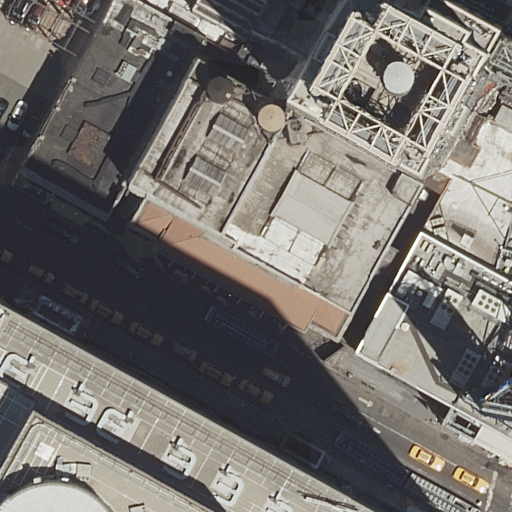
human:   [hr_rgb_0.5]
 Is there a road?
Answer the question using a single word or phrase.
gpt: yes

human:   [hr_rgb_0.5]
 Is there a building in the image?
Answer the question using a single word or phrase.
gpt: yes

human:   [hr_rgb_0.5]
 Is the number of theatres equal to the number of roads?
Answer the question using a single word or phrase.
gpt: no

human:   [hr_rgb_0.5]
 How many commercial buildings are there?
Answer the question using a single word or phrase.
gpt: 0

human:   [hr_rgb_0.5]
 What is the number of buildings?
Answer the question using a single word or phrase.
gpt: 11

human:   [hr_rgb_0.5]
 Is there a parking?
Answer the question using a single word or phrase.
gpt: yes

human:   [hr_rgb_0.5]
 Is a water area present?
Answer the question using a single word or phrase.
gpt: no

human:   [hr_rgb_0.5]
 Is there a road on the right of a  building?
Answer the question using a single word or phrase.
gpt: yes

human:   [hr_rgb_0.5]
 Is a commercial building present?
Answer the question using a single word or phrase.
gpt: no

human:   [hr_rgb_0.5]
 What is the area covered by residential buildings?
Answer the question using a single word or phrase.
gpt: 9937m2

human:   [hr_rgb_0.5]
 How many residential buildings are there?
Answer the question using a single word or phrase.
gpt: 10

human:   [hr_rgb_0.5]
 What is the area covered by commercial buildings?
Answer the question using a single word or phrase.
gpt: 0m2

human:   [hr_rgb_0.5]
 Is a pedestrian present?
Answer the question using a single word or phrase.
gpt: yes

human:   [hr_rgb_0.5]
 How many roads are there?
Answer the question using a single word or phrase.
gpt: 6

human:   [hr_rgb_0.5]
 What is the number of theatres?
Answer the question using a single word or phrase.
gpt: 1

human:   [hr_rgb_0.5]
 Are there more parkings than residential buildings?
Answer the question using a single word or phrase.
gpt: no

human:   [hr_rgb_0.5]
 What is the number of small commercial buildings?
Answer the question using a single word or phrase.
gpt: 0

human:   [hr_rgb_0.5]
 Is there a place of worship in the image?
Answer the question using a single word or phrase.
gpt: yes

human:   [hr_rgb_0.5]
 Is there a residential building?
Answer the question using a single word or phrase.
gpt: yes

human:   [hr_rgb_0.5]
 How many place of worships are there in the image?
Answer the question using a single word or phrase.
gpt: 1

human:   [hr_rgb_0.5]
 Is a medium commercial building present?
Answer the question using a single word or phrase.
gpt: no

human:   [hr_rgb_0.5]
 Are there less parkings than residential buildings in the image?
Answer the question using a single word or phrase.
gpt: yes

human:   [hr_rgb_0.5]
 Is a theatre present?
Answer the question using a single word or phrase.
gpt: yes

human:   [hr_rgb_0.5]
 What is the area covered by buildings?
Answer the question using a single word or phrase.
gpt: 12181m2

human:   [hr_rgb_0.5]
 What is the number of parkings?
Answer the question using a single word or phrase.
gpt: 1

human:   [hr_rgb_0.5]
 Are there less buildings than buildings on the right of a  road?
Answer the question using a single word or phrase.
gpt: no

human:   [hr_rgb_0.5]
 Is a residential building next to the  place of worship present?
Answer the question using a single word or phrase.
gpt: yes

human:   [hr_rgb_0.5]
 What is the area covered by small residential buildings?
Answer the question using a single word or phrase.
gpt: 6m2

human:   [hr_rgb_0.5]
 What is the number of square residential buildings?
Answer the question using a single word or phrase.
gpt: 0

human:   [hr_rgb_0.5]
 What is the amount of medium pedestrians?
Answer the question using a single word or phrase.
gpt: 0

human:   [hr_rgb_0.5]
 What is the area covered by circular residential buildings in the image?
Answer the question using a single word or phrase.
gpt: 0m2

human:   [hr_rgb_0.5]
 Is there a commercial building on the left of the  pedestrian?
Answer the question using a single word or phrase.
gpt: no

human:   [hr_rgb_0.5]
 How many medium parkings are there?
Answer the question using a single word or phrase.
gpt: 1

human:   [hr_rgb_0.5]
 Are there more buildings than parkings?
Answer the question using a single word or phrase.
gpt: yes

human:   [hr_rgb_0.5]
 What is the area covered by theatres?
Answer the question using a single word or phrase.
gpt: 2243m2

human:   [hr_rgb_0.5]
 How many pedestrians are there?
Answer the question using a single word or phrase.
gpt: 1

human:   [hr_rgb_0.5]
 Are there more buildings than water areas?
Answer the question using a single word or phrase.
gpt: yes

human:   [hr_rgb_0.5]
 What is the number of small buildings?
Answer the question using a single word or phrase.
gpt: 1

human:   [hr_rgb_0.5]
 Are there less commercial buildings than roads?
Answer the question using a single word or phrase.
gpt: yes

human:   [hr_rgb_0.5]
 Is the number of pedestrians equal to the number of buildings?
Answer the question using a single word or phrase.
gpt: no

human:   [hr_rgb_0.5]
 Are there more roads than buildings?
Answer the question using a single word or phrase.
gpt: no

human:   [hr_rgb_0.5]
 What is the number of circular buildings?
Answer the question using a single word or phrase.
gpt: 0

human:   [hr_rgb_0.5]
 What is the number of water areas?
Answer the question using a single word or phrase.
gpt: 0

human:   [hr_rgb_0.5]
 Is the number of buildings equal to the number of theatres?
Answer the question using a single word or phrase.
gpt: no

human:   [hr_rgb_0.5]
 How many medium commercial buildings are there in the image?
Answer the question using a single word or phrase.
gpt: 0

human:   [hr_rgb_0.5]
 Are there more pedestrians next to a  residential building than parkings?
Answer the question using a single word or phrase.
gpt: no

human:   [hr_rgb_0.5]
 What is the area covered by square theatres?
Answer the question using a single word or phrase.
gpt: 0m2

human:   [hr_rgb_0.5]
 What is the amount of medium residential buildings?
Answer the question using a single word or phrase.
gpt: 5

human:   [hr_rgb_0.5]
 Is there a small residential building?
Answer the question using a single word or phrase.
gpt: yes

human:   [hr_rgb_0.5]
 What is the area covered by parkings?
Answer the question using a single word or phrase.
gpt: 486m2

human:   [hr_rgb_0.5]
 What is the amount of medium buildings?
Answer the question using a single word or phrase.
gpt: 5

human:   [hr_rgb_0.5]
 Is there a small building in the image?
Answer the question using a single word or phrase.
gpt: yes

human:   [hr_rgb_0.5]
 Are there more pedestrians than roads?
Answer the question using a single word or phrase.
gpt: no

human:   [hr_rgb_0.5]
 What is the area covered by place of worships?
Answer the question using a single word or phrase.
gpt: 596m2

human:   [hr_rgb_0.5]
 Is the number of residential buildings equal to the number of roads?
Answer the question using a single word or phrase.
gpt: no

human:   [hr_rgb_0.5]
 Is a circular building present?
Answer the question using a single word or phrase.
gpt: no

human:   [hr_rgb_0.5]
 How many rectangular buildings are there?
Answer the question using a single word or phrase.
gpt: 8

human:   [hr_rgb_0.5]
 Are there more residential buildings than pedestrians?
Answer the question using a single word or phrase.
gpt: yes

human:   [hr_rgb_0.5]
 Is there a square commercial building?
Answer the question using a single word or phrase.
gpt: no

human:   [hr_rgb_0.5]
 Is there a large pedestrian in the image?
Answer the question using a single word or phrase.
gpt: no

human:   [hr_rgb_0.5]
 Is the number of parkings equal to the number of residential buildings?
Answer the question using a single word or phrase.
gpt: no

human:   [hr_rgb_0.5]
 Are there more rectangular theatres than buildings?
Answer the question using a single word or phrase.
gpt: no

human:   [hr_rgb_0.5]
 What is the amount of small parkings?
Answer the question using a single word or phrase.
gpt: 0

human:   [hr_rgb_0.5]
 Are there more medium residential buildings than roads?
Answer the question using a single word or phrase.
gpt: no